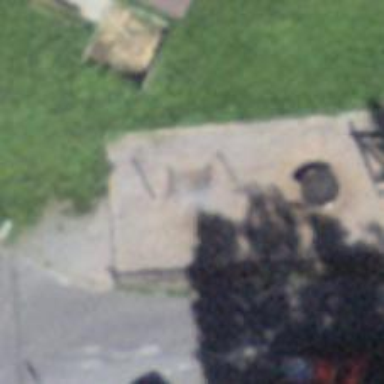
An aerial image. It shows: Hammock in the playground.